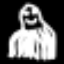
Label: octagon